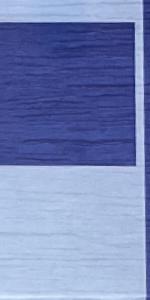
Label: Empty